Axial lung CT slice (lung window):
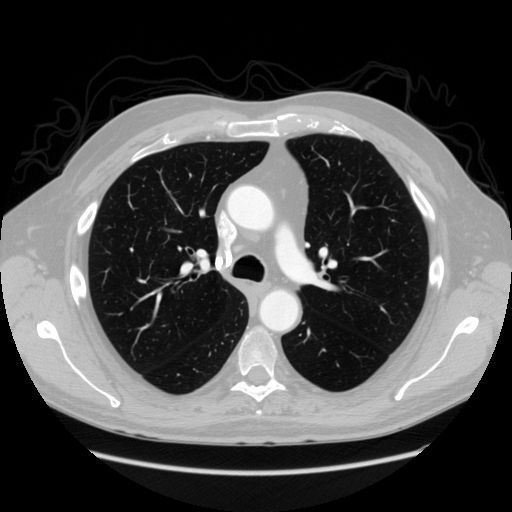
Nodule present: no